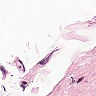
Metastatic tissue present: no